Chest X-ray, PA view. Patient: 42 years old, sex M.
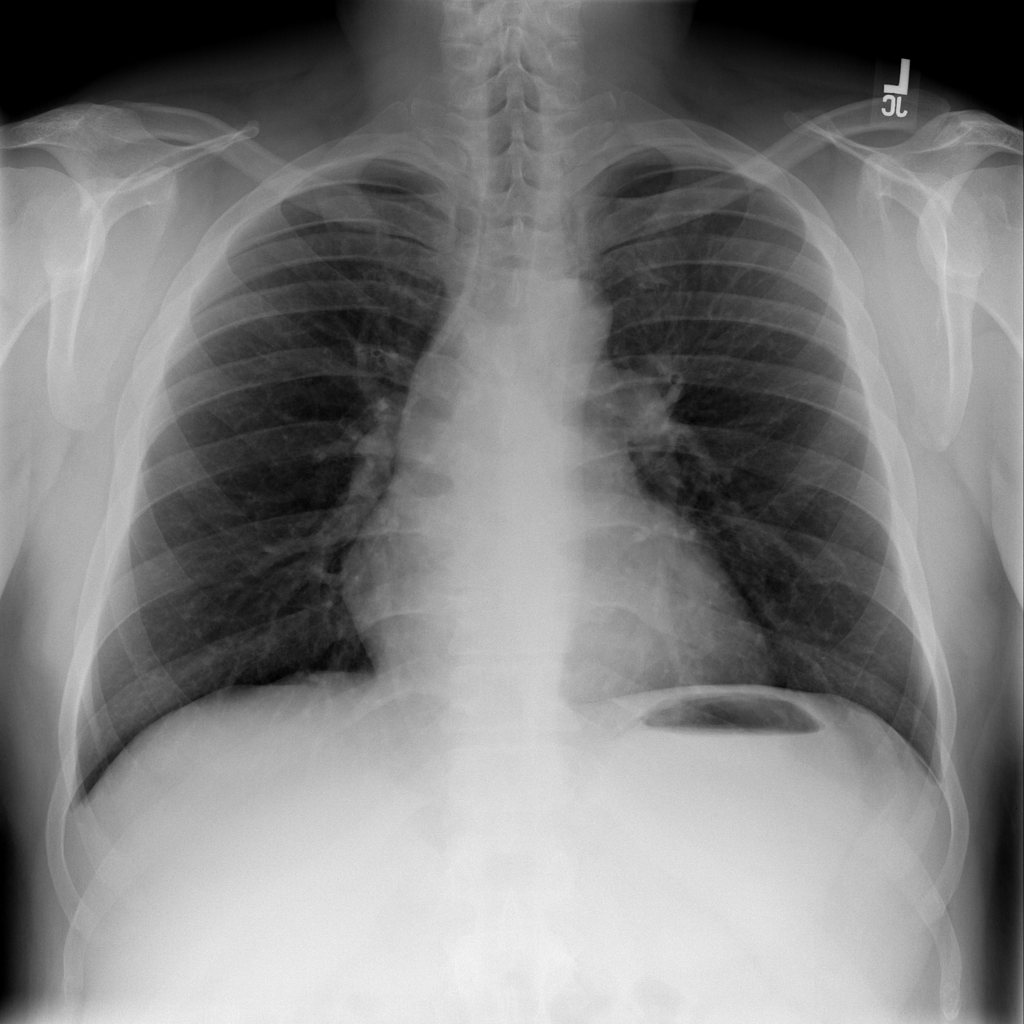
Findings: No Finding